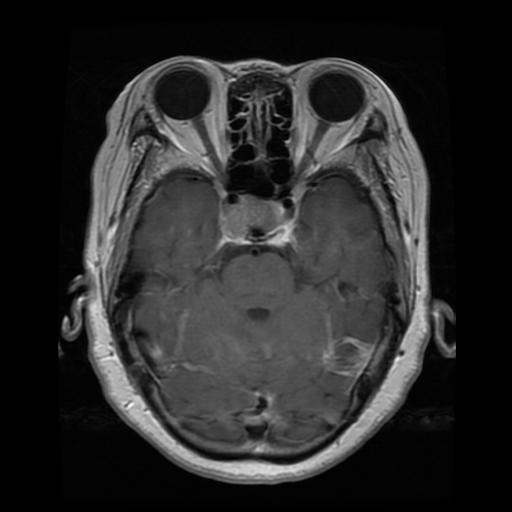
Label: pituitary